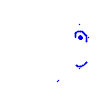
Particle: pion